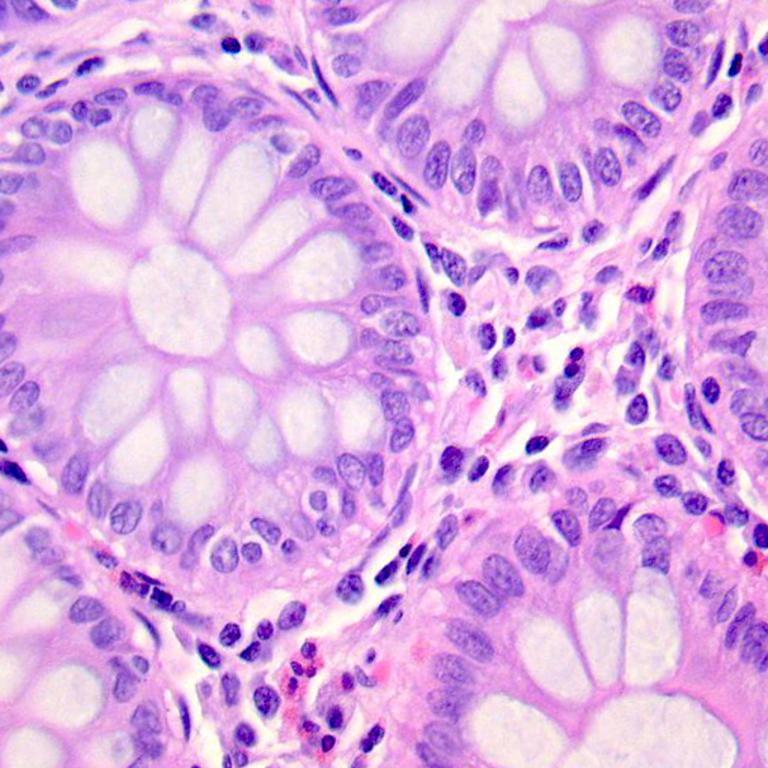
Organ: colon
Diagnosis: benign